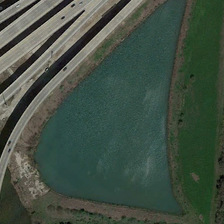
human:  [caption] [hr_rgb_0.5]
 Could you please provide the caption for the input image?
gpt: several roads are near a pond with green meadows .

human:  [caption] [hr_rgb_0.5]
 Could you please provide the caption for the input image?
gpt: several roads are near a pond with green meadows .

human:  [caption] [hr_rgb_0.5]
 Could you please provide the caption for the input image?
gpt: several roads are near a pond with green meadows .

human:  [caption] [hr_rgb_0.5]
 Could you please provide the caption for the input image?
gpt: several roads are near a pond with green meadows .

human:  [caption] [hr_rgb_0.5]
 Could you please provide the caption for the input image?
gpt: several roads are near a pond with green meadows .